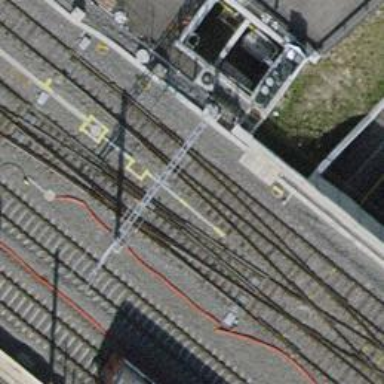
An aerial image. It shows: Railway siding with one electrified track and contact line.